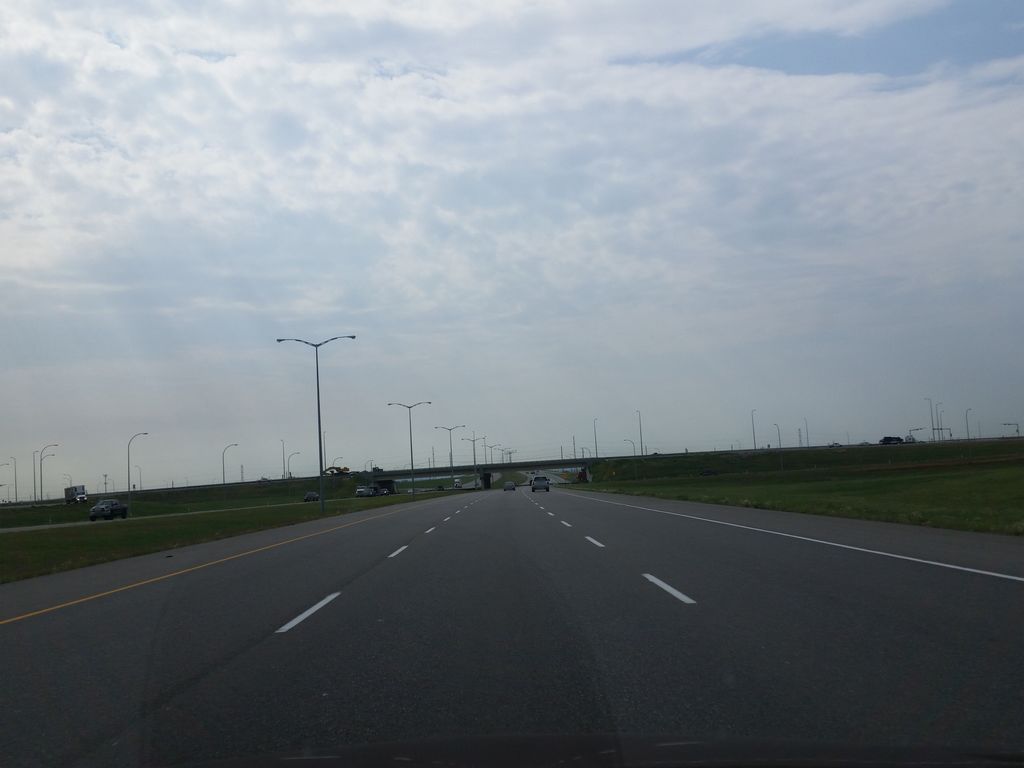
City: calgary